Interaction volume radius: 5 \u00c5
Interaction volume height: 10 \u00c5
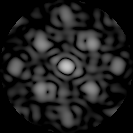
Disorder parameter: 0.357